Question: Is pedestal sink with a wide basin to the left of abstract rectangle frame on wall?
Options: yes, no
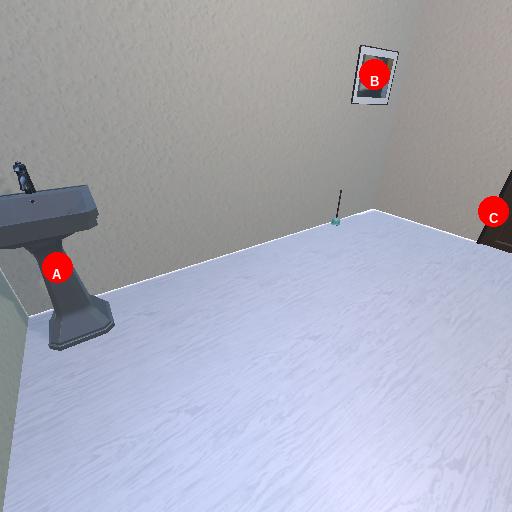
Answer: yes